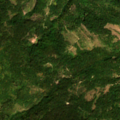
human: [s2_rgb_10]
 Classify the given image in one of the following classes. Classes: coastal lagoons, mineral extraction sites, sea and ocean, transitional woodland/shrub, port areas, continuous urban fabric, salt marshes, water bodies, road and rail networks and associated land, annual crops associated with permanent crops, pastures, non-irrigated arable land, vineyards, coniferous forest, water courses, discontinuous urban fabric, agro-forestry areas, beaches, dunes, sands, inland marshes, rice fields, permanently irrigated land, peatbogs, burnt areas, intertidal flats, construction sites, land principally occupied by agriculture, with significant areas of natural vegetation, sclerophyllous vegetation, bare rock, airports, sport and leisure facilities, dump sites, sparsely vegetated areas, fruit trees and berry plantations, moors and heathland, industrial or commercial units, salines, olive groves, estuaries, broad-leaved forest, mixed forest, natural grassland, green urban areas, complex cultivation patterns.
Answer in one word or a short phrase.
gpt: broad-leaved forest, transitional woodland/shrub